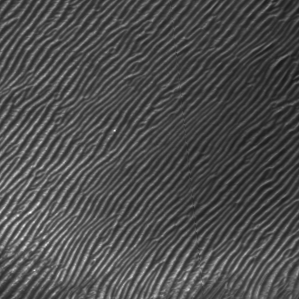
Label: frost